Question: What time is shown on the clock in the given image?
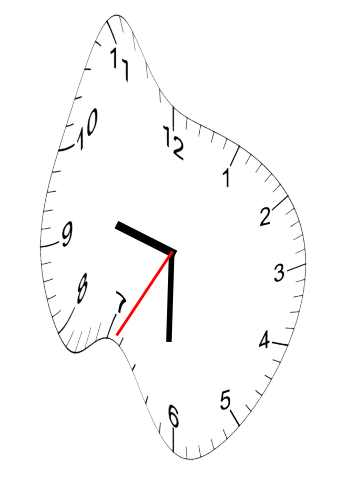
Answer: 09:30:35